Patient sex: F
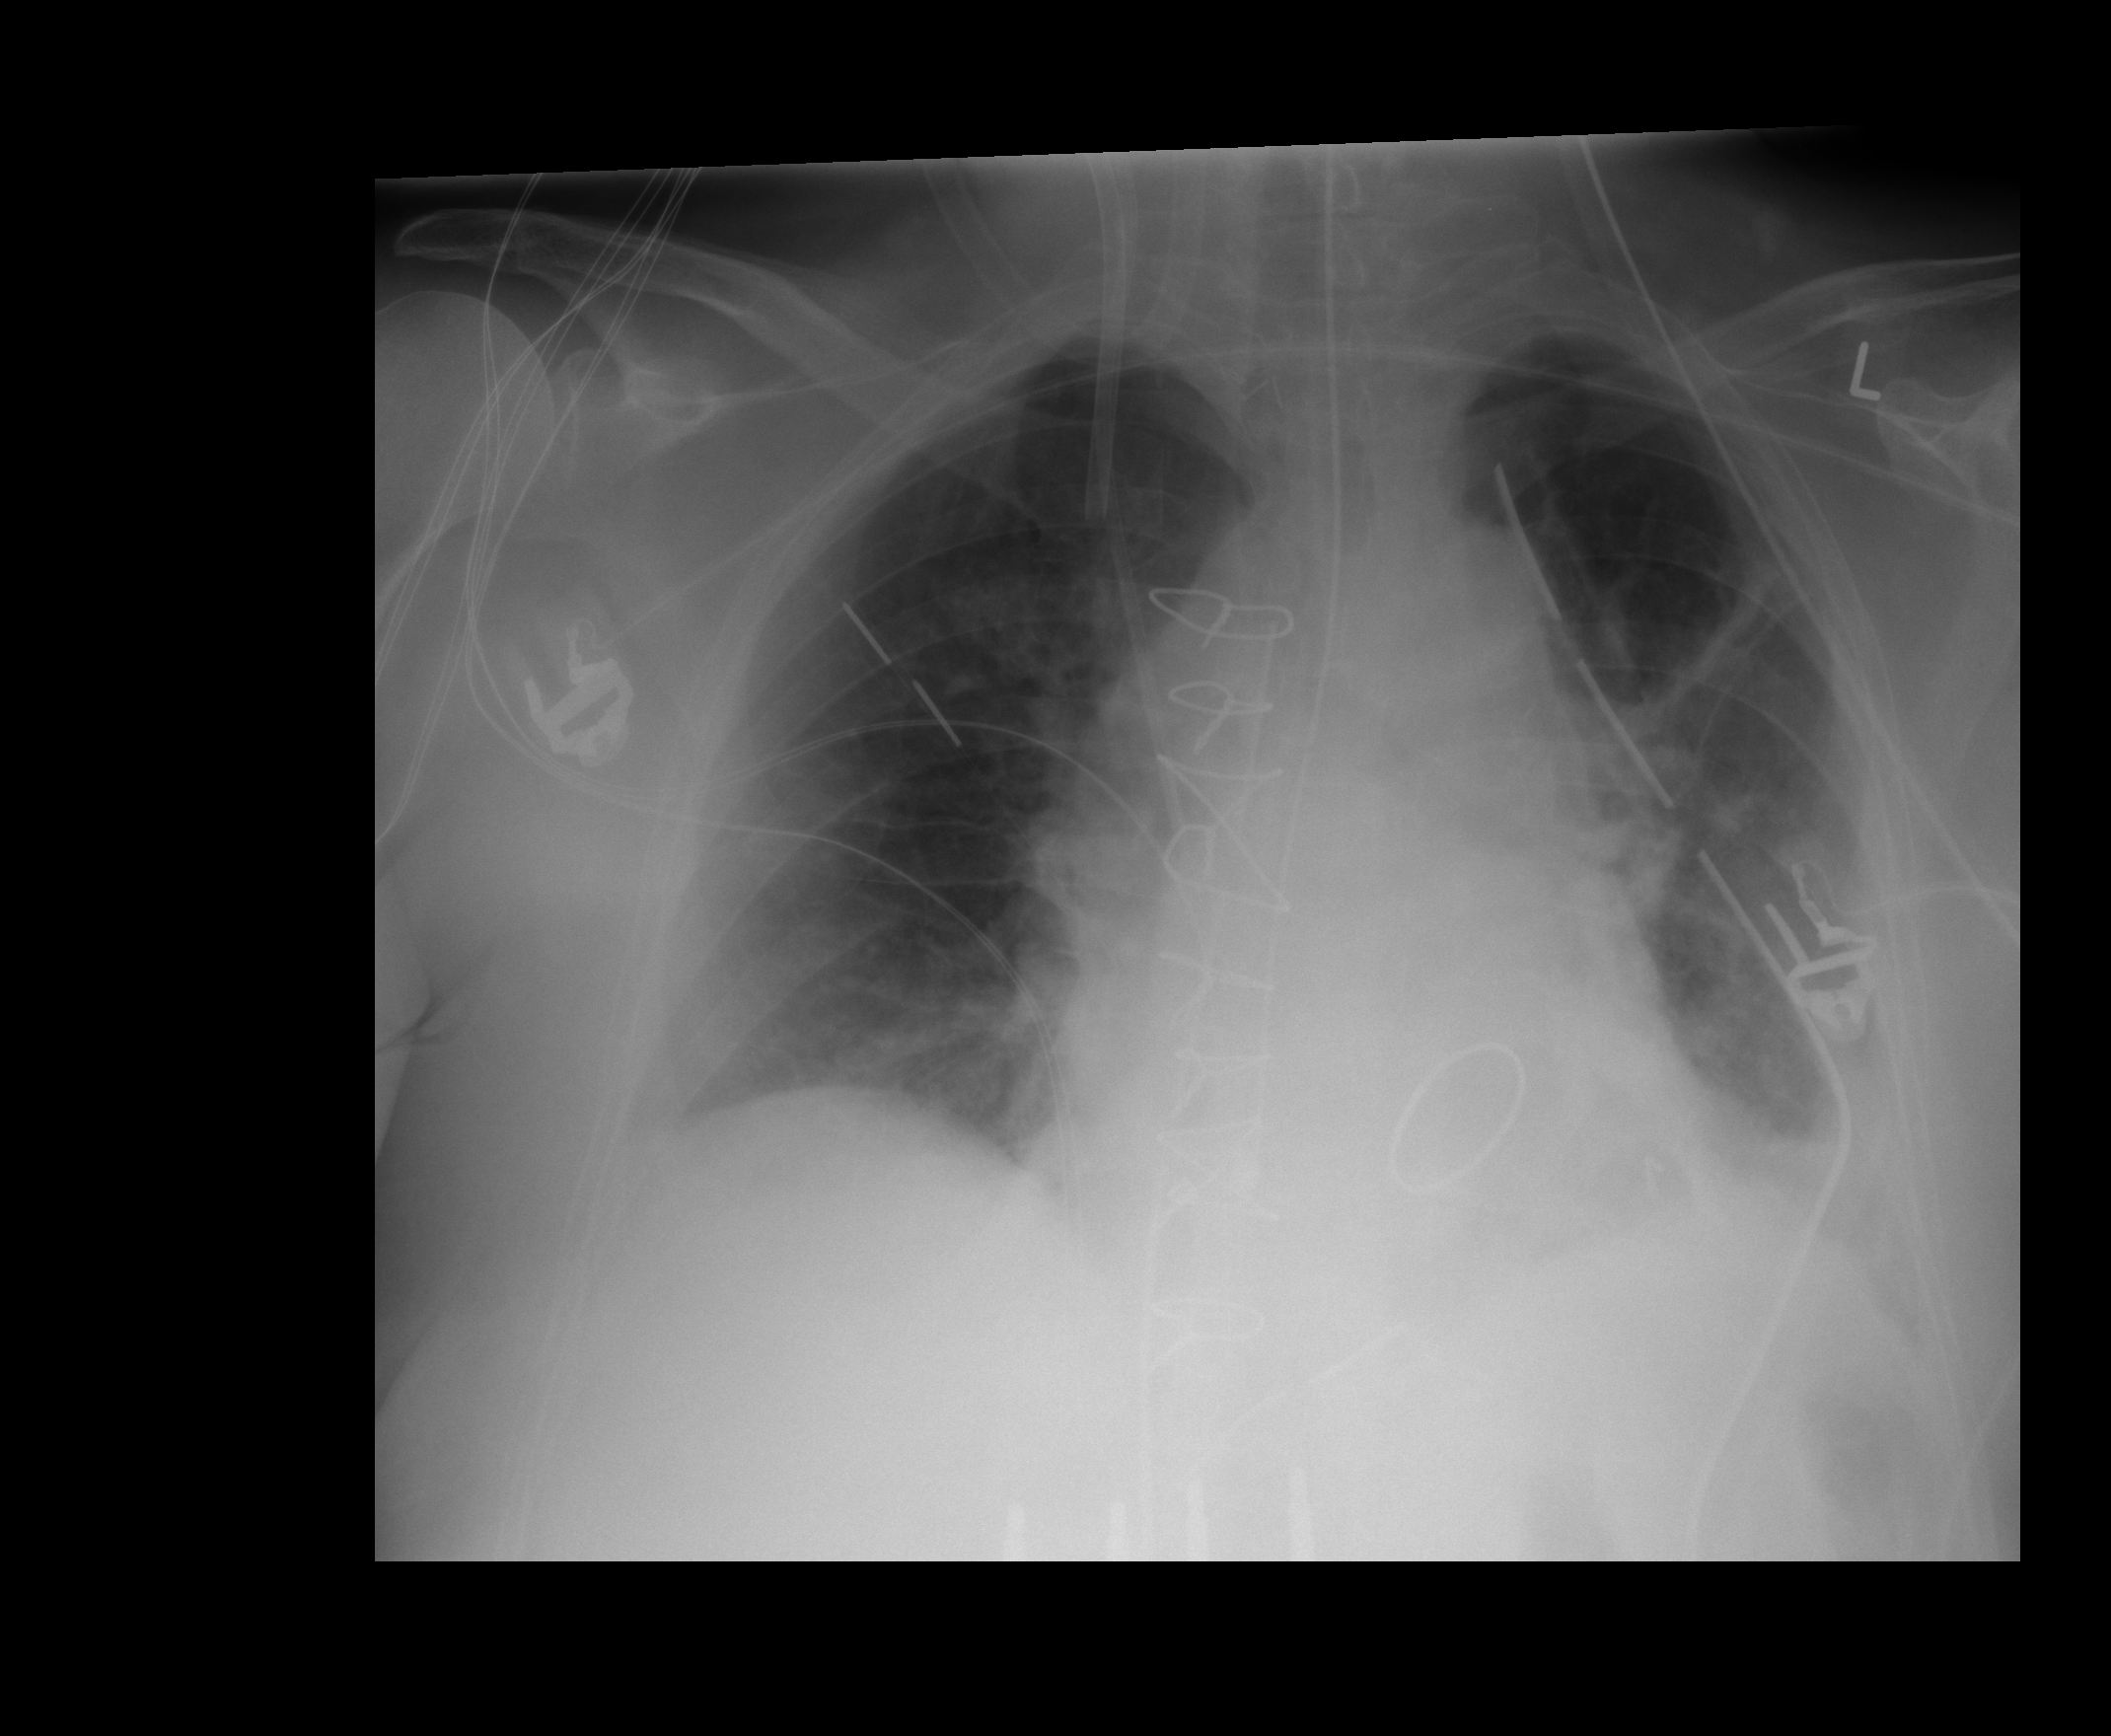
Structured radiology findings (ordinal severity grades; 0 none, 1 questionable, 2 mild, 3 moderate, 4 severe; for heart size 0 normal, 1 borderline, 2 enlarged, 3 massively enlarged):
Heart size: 2
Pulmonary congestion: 2
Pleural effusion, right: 1
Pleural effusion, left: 2
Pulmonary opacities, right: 0
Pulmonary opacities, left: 0
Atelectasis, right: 0
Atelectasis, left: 2